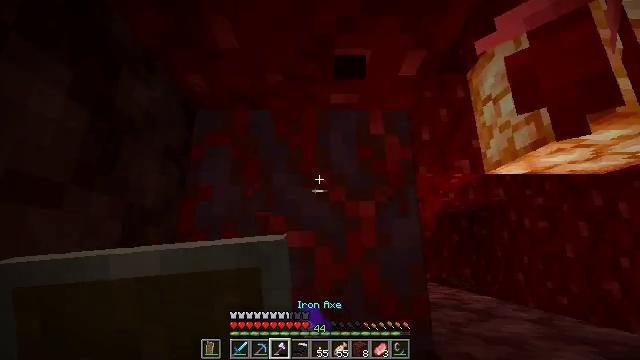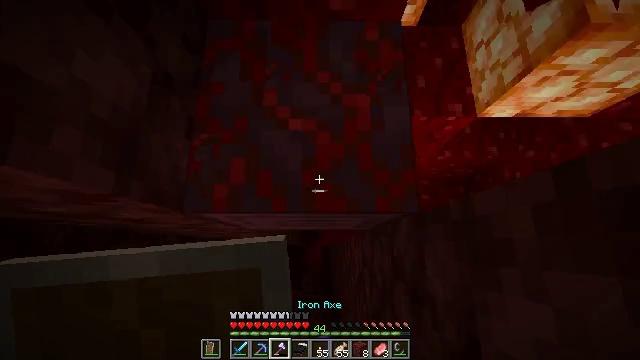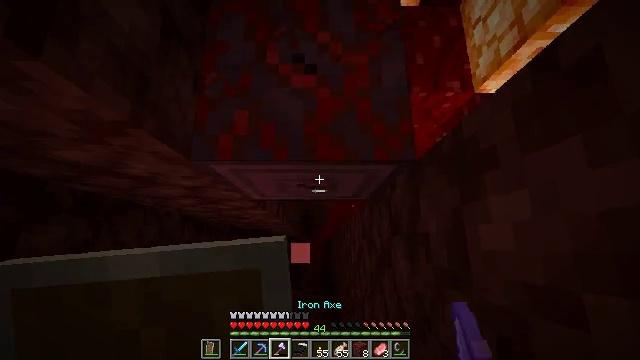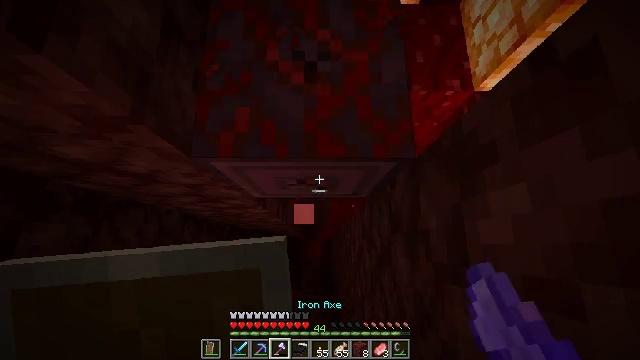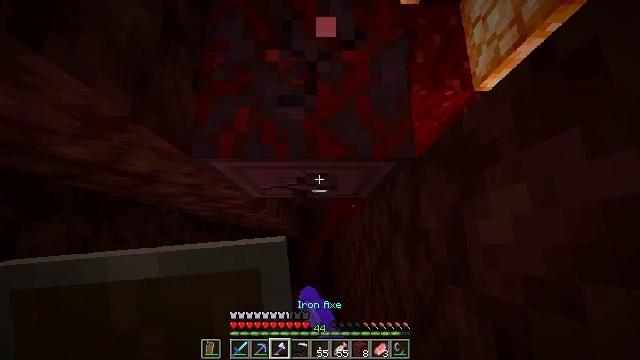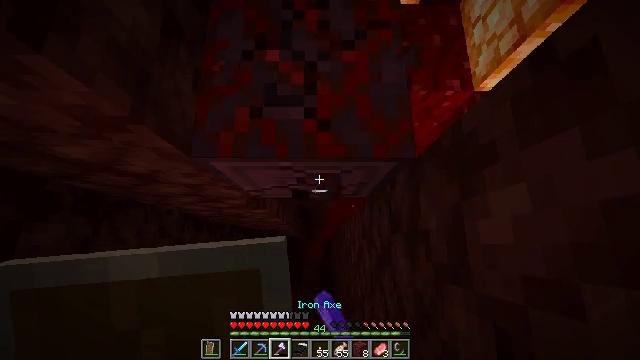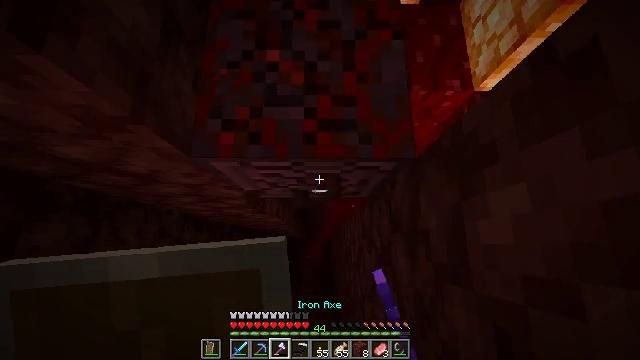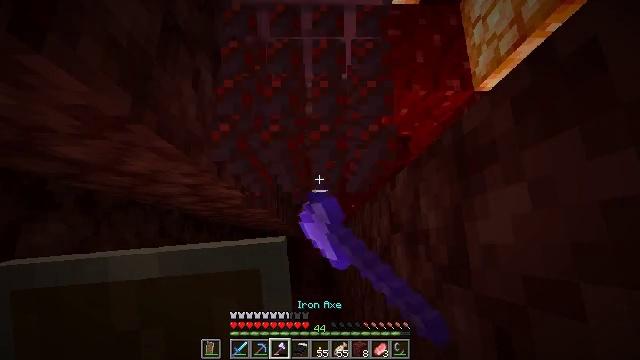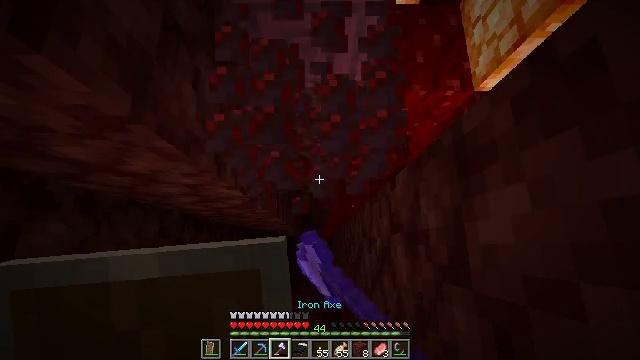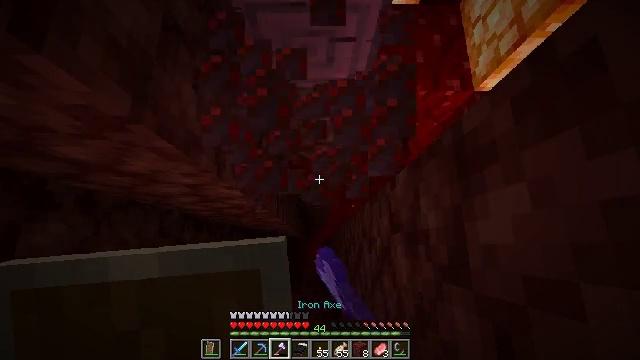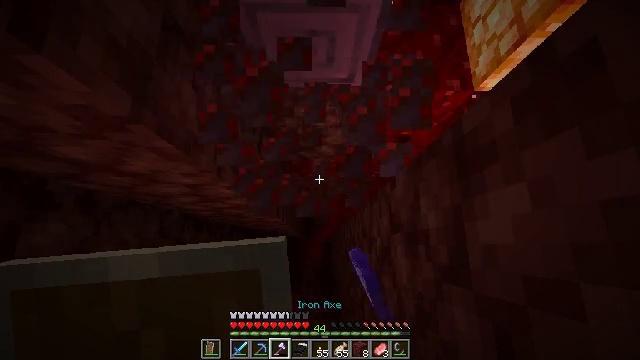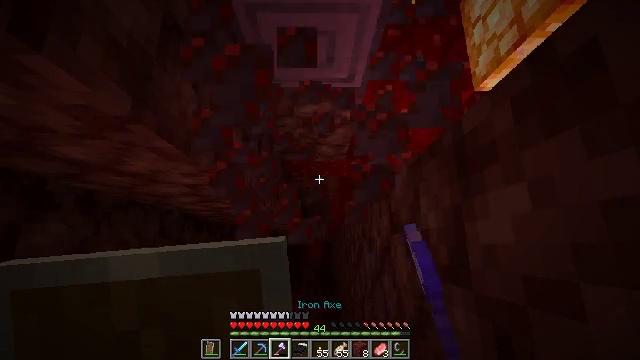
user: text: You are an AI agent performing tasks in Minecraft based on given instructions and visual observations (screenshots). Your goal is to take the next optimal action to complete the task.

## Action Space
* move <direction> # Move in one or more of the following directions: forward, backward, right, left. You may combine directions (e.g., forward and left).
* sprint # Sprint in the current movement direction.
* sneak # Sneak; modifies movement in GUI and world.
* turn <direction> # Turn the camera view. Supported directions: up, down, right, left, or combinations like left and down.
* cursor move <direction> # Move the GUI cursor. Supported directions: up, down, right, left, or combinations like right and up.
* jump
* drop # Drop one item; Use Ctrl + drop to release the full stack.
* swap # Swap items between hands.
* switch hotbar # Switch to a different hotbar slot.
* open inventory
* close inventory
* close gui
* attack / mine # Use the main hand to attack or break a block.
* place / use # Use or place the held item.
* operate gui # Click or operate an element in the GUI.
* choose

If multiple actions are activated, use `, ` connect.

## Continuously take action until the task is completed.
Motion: motion action
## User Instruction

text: Chop crimson stem from the tree.
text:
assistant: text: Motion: turn down, attack / mine
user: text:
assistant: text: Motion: attack / mine
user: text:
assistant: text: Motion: attack / mine
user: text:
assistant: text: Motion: attack / mine
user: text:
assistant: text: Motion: attack / mine
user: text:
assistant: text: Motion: attack / mine
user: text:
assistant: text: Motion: attack / mine
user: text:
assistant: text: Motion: attack / mine
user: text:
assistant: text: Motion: attack / mine
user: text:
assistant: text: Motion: attack / mine
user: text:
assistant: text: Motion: no_op
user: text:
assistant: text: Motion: no_op